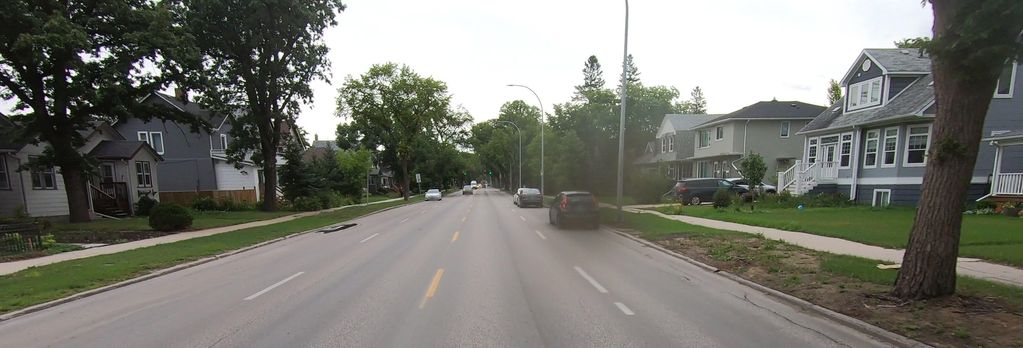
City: winnipeg